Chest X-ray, PA view. Patient: 23 years old, sex F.
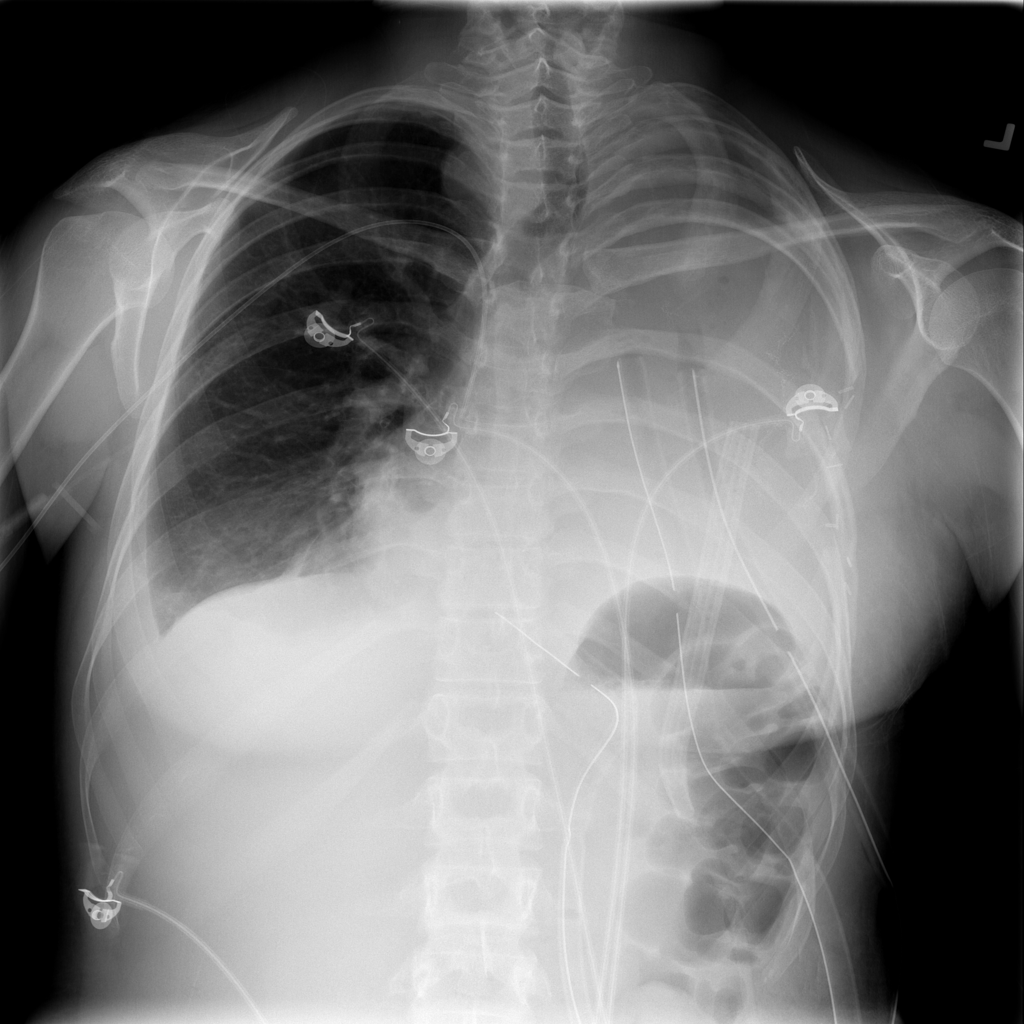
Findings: Effusion, Infiltration